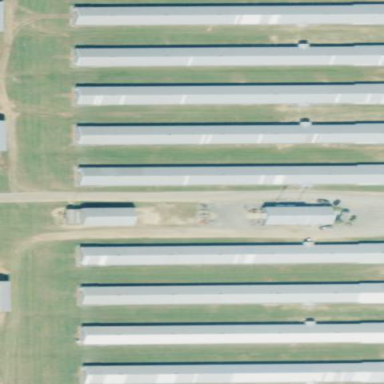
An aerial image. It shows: Poultry farmyard.